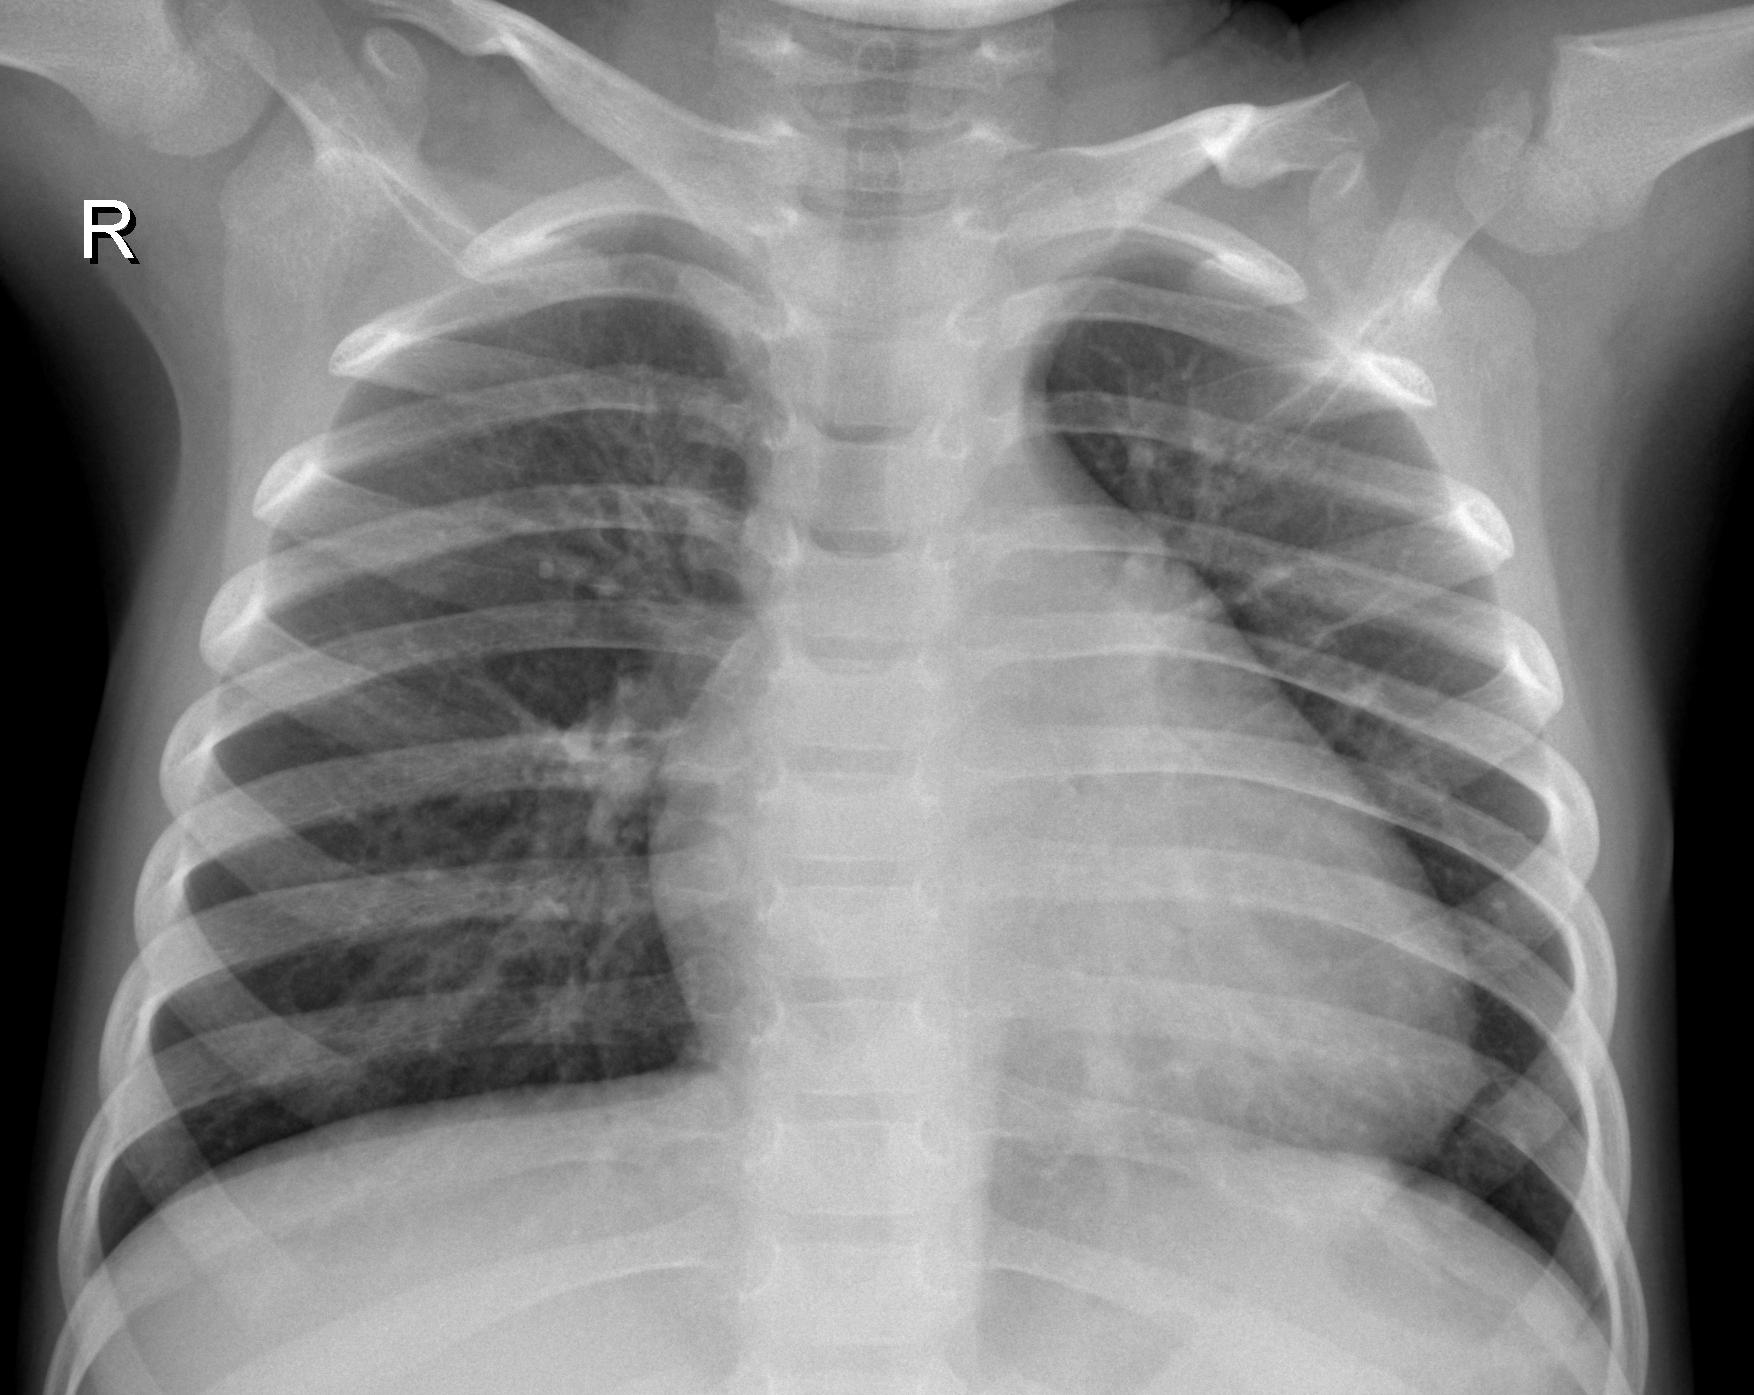
Diagnosis: PNEUMONIA